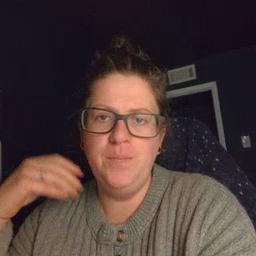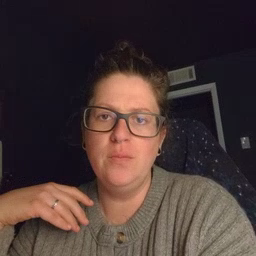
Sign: home